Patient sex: F
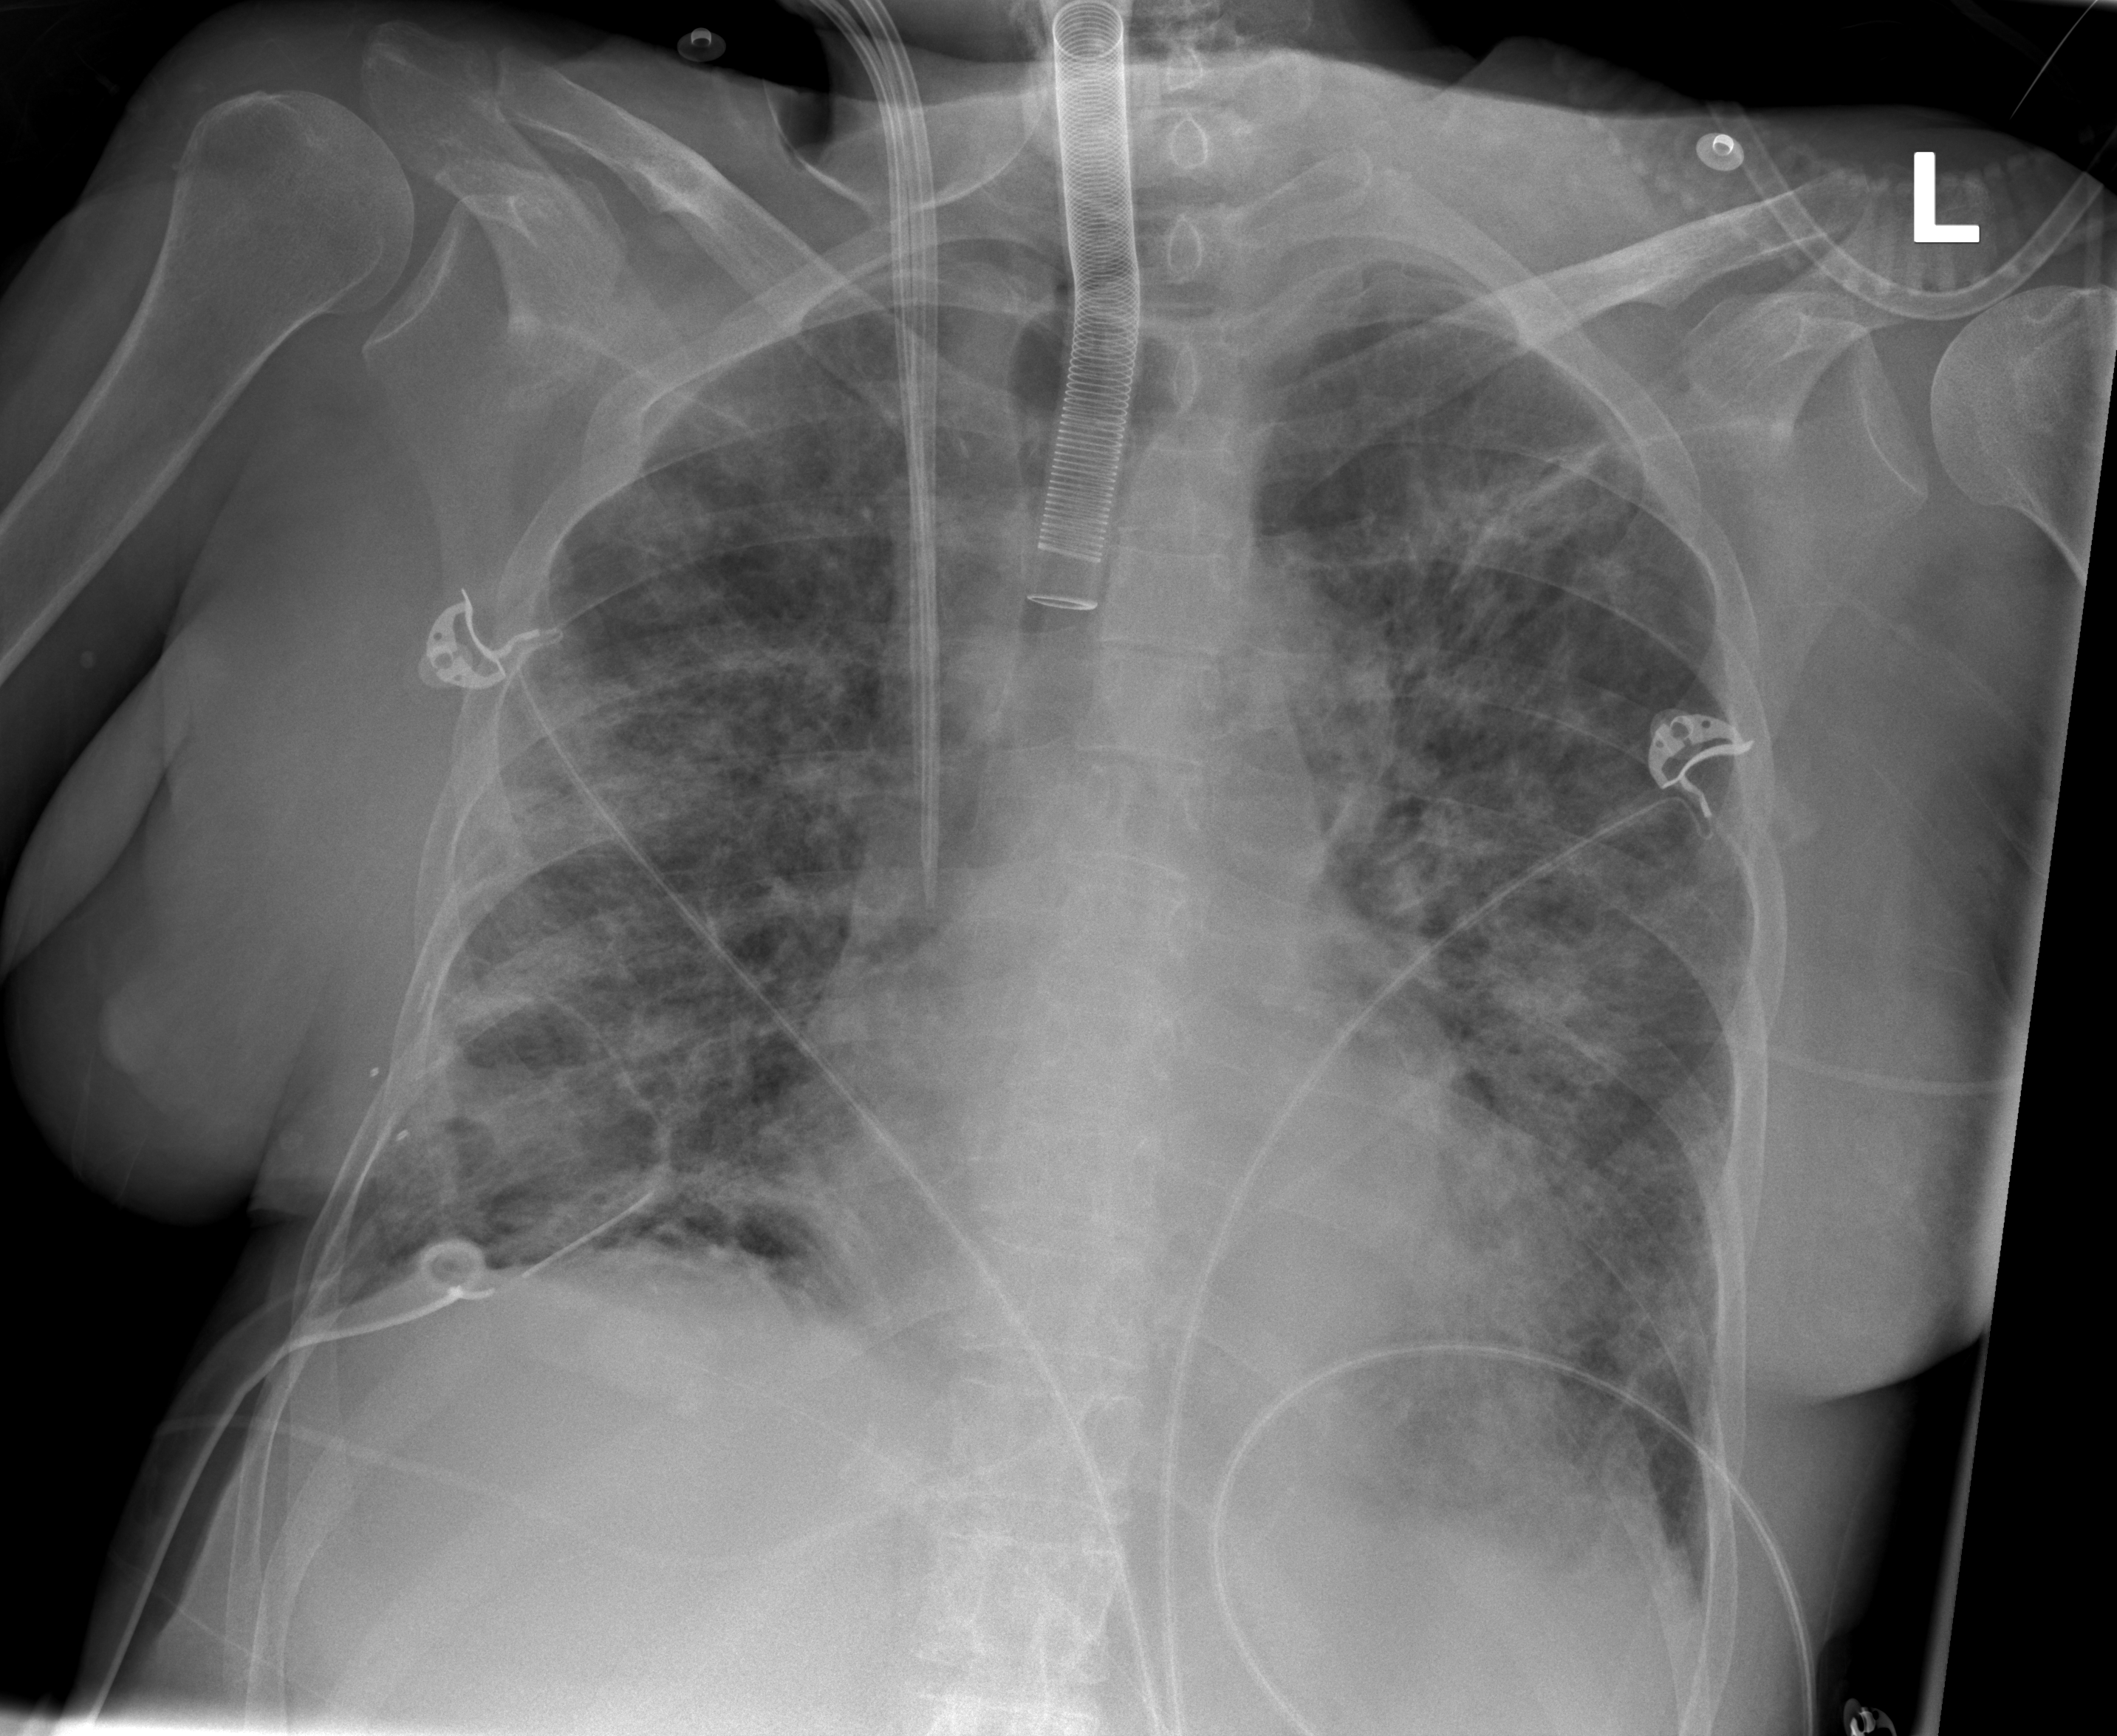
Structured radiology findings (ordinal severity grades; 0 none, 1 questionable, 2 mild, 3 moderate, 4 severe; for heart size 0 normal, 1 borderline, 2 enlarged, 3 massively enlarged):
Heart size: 0
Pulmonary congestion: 2
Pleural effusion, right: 2
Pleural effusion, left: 2
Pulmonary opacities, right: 3
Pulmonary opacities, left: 3
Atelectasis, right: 2
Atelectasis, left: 2